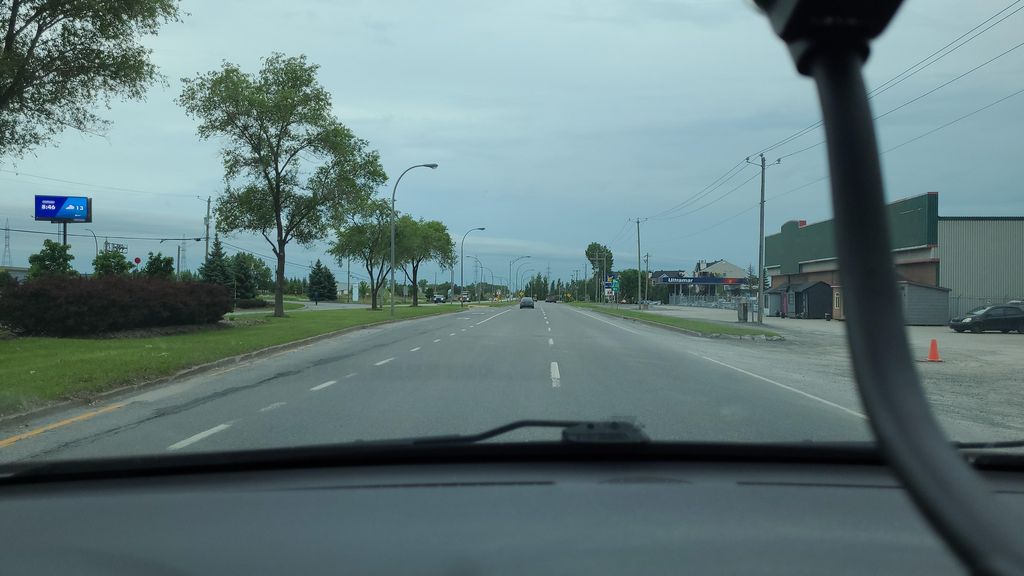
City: montreal